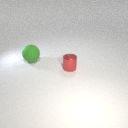
large green rubber sphere to the left of small red metal cylinder